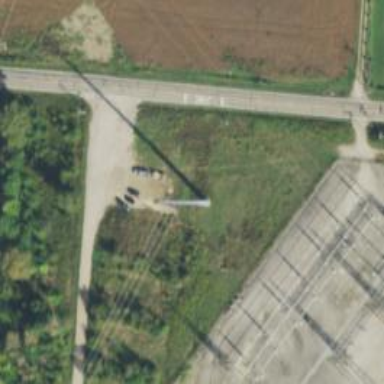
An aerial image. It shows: Power tower.